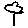
Label: tree